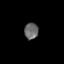
Tissue: skin
Cell type: Epithelial cells
Senescence score: 0.2606
Nuclear area (px): 224
Mean DAPI intensity: 103.897